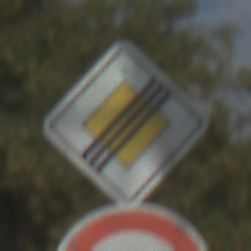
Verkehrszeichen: EndeVorfahrtsstrasse
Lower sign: Geschwindigkeit50
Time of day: MorningAfternoon
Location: Outdoor (Nature)
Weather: PartlyCloudy
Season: NotSpecified
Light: Natural